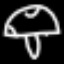
Label: mushroom